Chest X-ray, PA view. Patient: 73 years old, sex M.
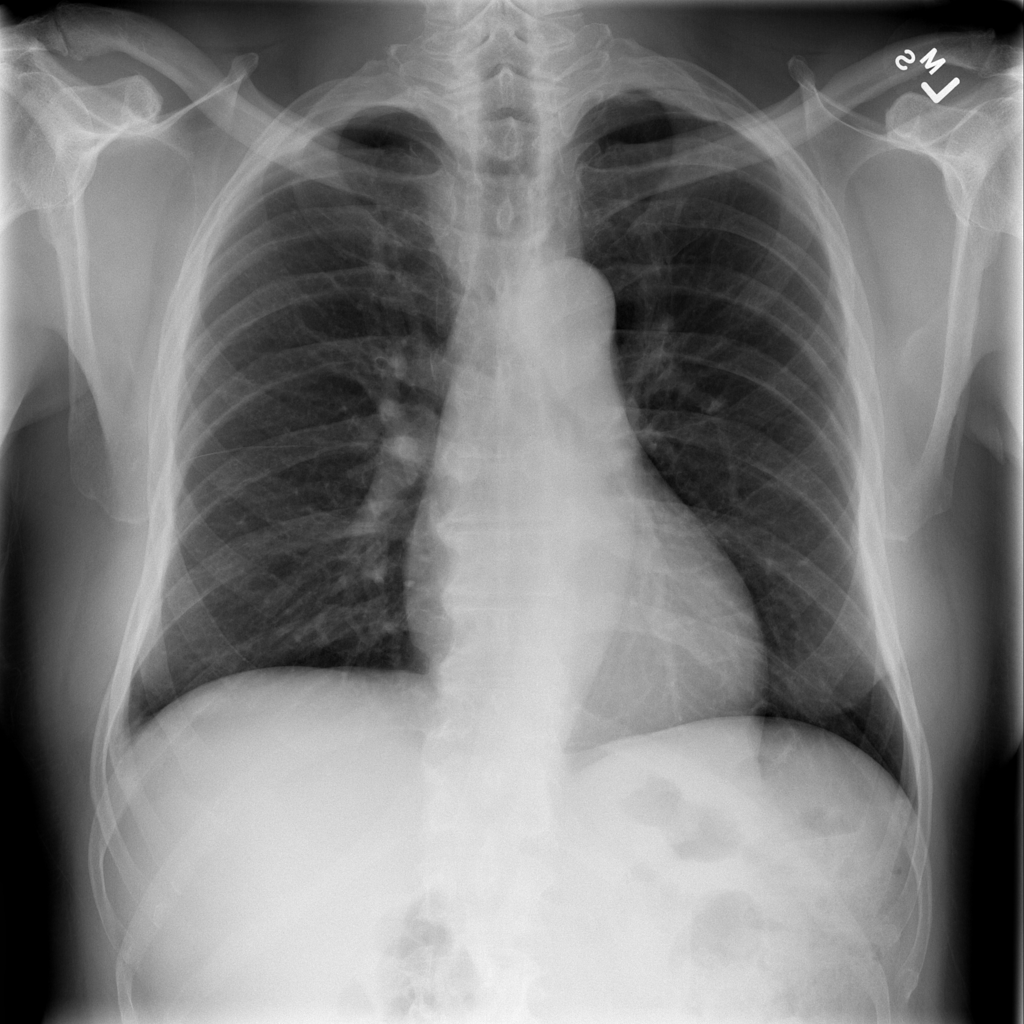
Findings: No Finding